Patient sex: F
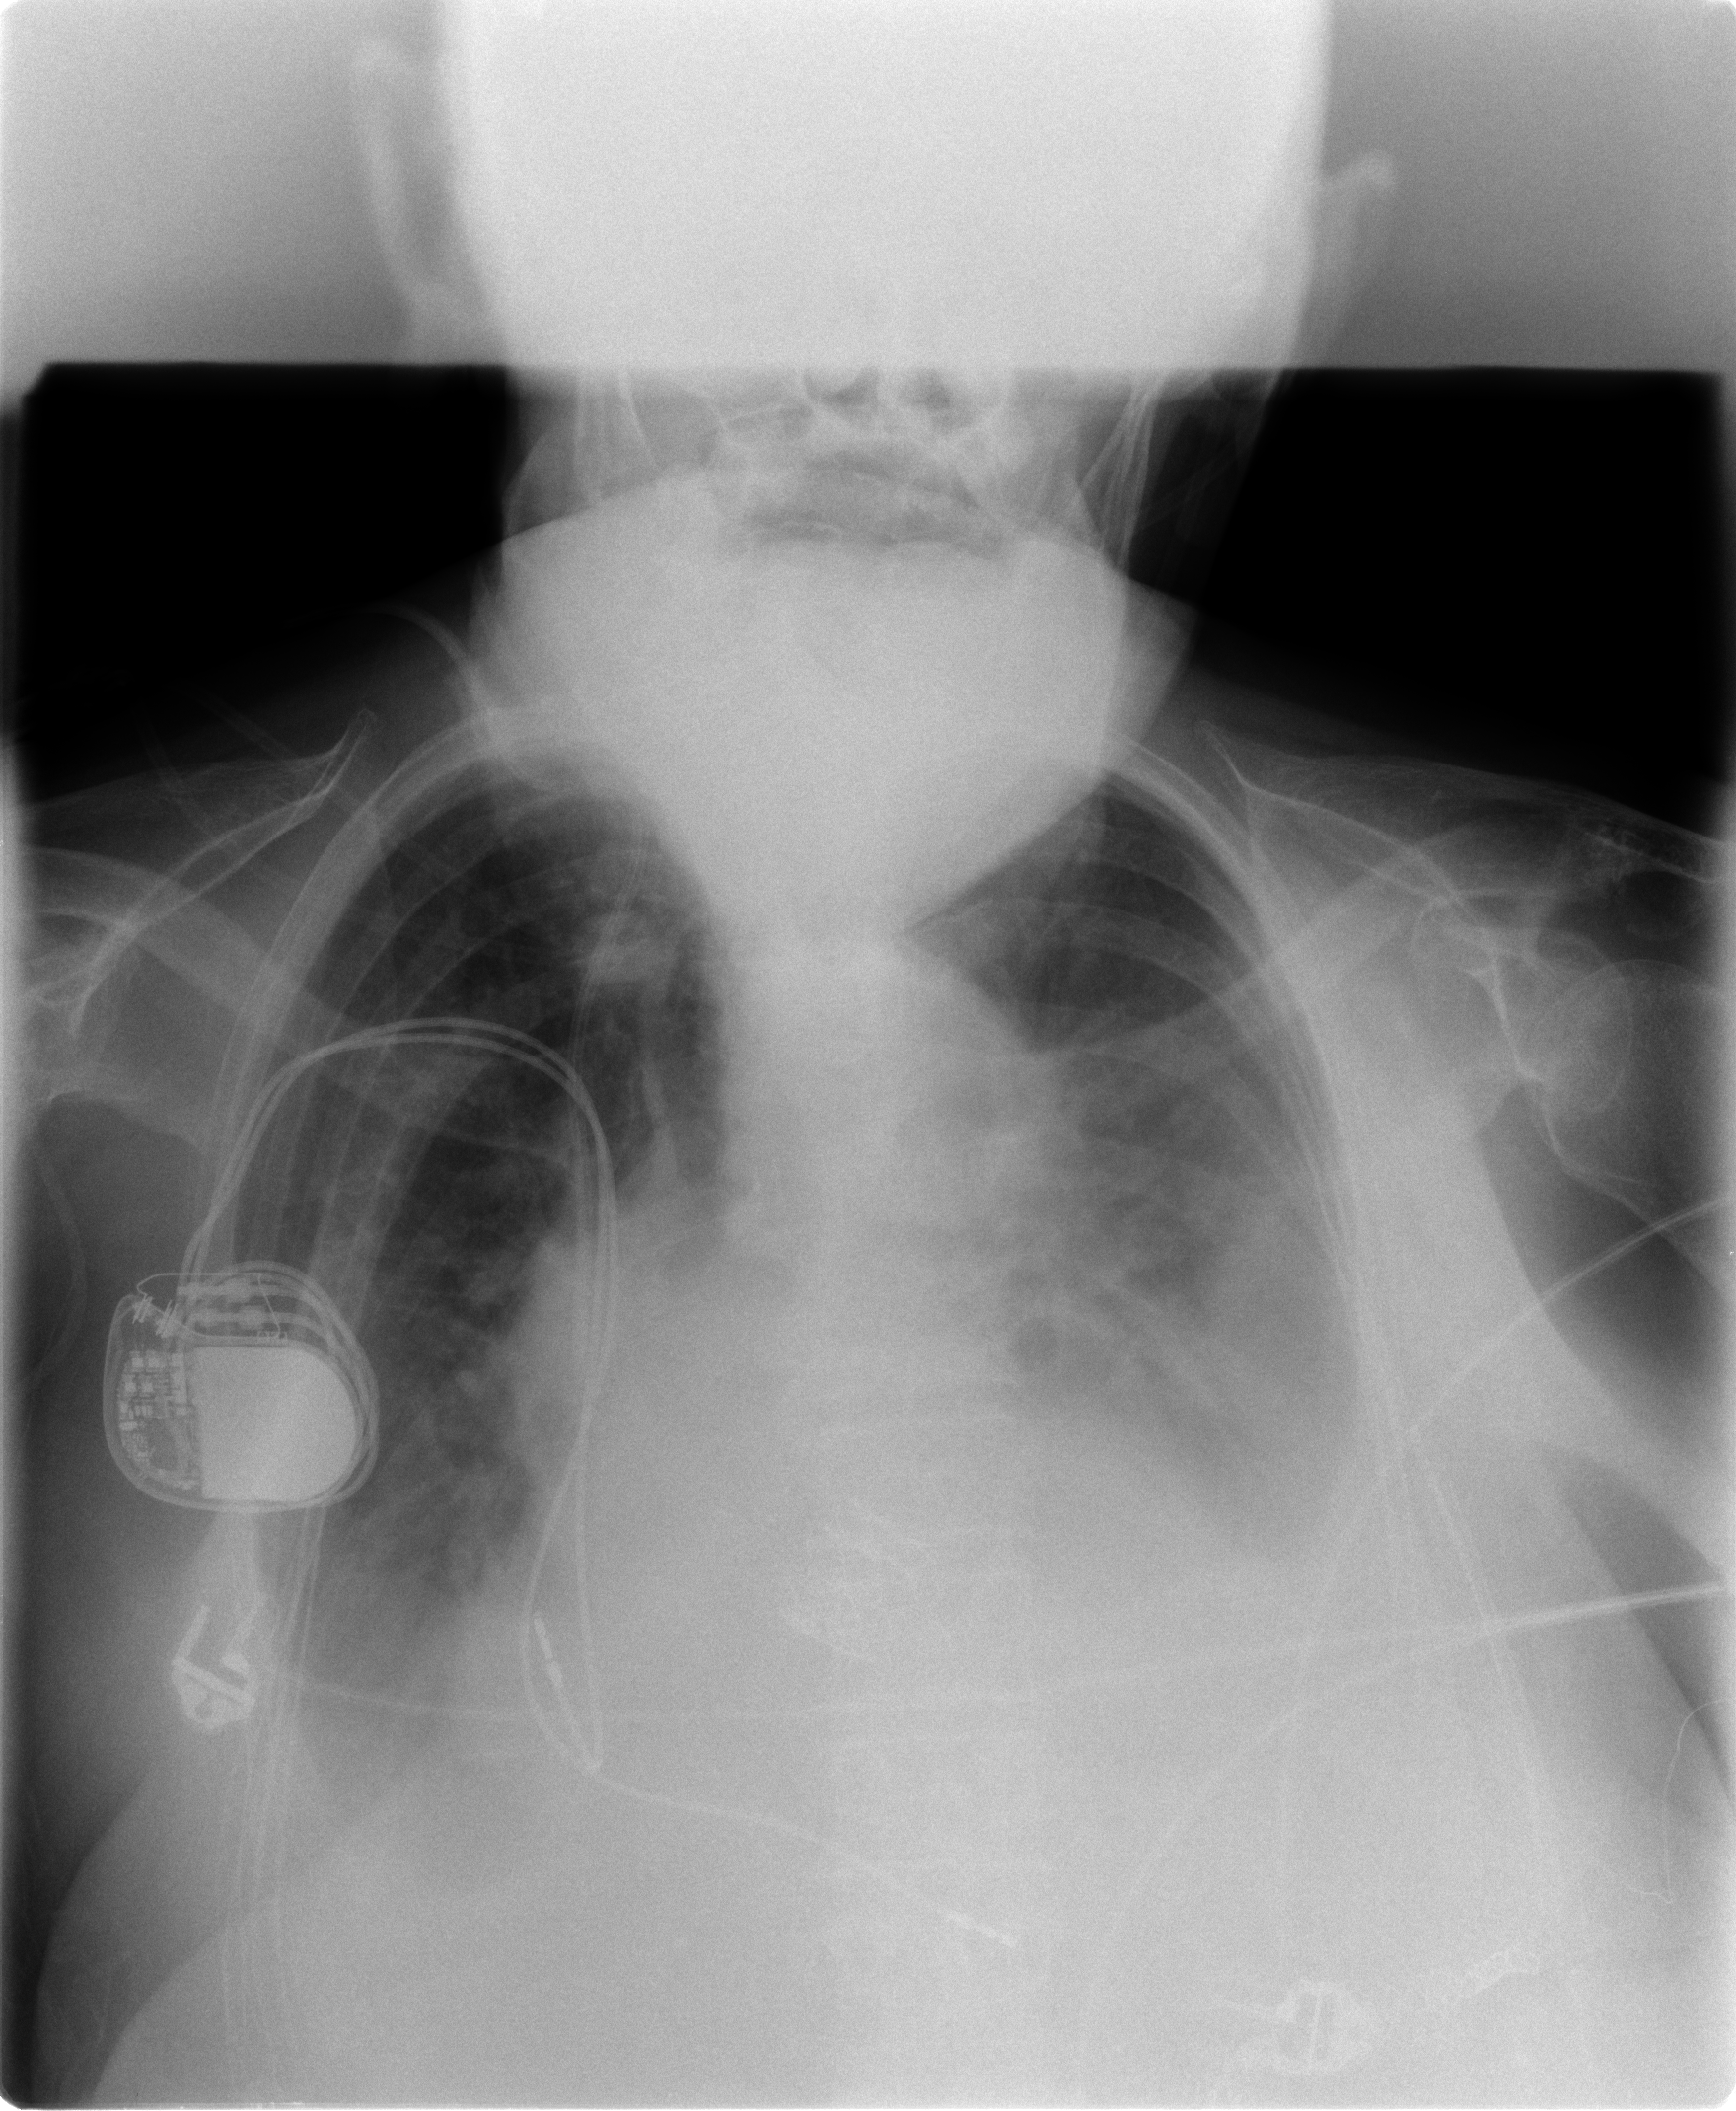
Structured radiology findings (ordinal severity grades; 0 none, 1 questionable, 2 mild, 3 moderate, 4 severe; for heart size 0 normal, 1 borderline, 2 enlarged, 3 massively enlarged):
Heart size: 2
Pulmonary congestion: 2
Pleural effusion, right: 2
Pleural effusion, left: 2
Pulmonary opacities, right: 1
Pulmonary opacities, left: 1
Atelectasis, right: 2
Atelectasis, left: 3